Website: apple
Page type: customer-info-address
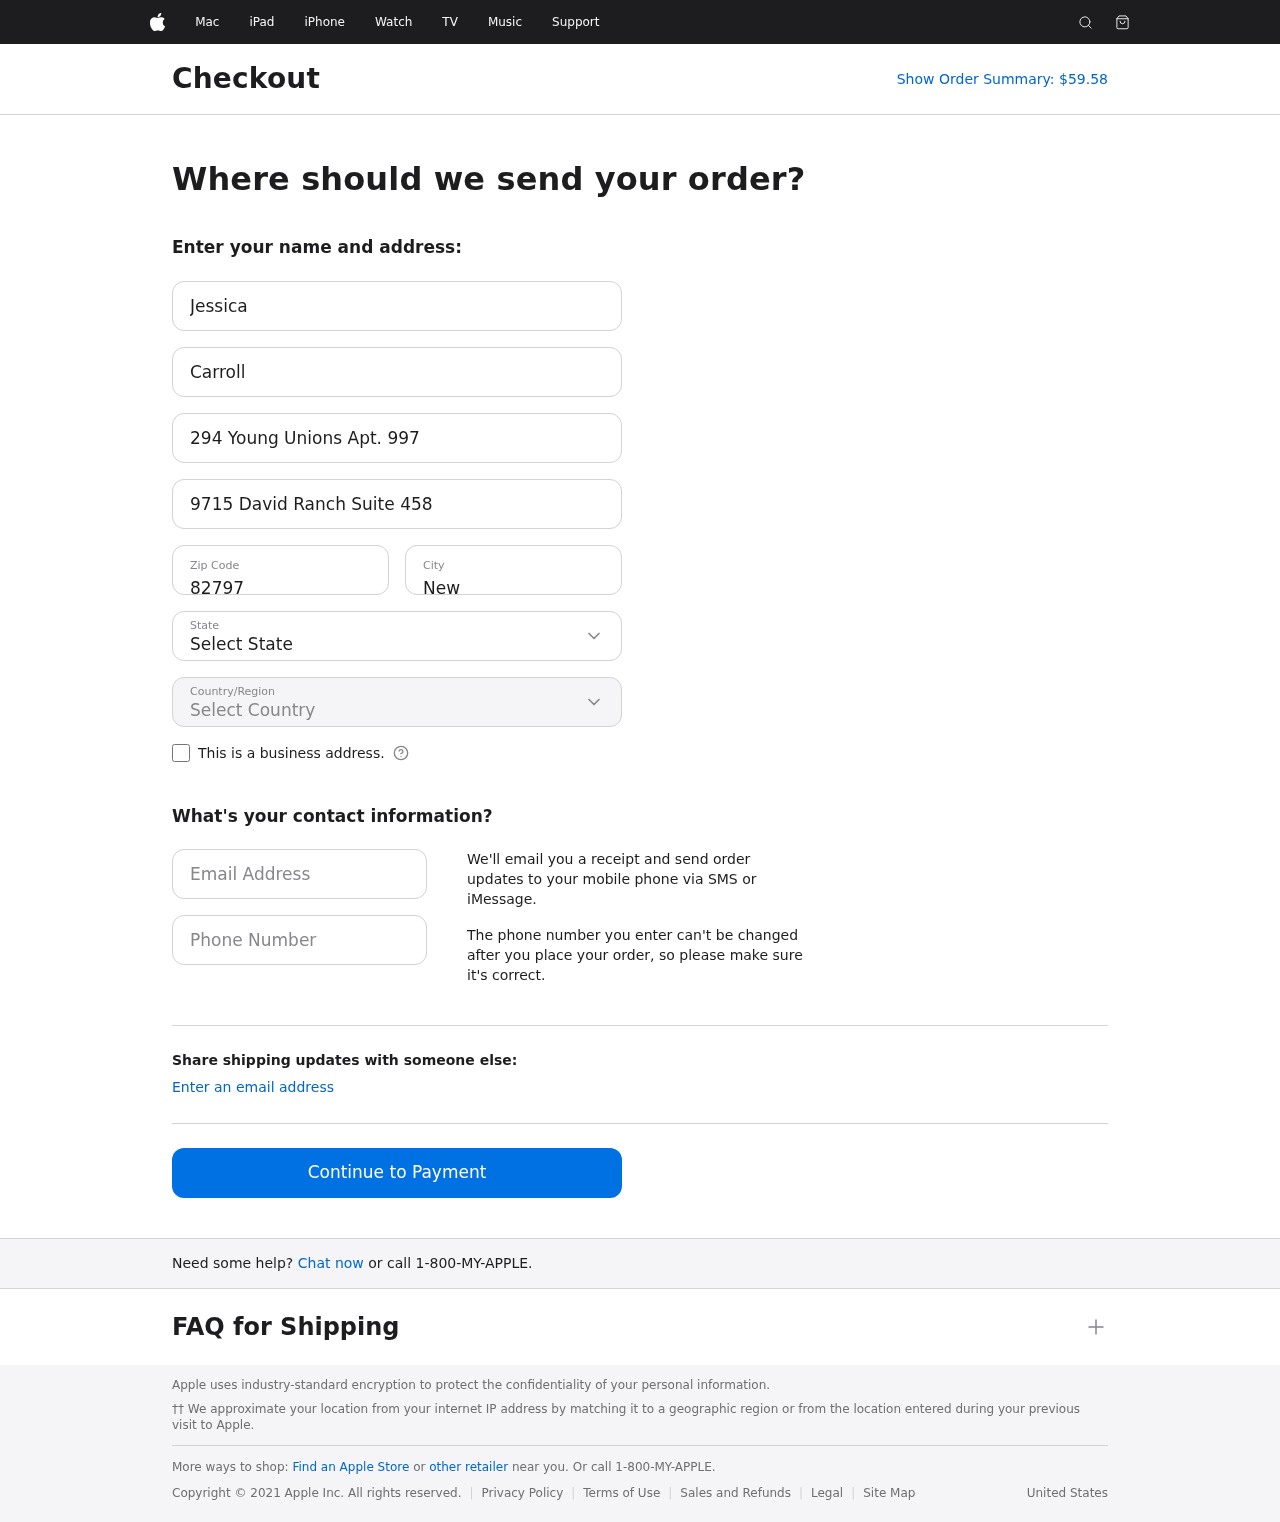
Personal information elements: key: PII_CITY
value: New Matthew
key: PII_COUNTRY
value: United States
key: PII_EMAIL
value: jcarroll@gmail.com
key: PII_FIRSTNAME
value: Jessica
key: PII_LASTNAME
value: Carroll
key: PII_PHONE
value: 3858335849
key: PII_POSTCODE
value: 82797
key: PII_STATE
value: Utah
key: PII_STREET
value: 294 Young Unions Apt. 997
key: PII_STREET2
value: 9715 David Ranch Suite 458
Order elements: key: ORDER_TOTAL
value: Show Order Summary: $59.58